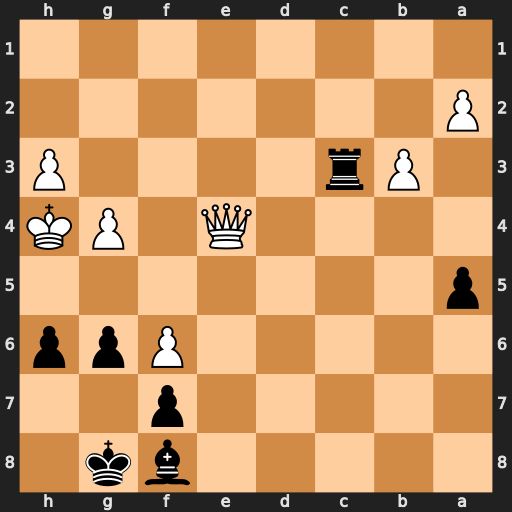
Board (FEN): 5bk1/5p2/5Ppp/p7/4Q1PK/1Pr4P/P7/8
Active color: b
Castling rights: -
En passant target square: -
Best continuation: g5+ Kh5 Rxh3#